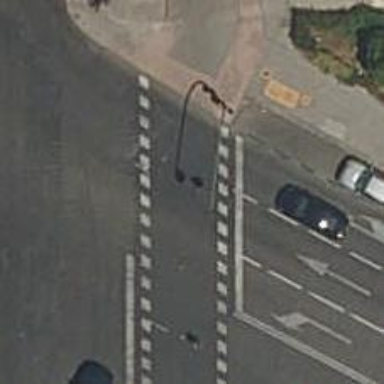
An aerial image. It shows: Road with traffic signals at the crossing.